Interaction volume radius: 10 \u00c5
Interaction volume height: 20 \u00c5
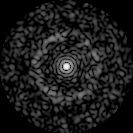
Disorder parameter: 0.8381